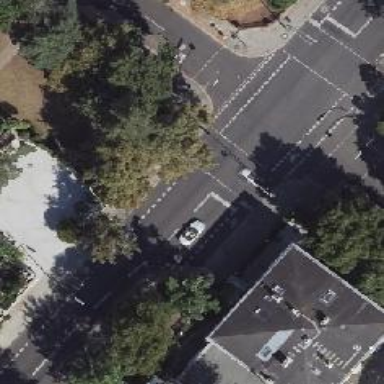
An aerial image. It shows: Road crossing with traffic signals.